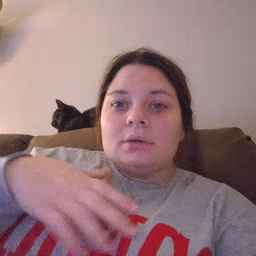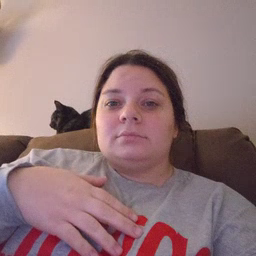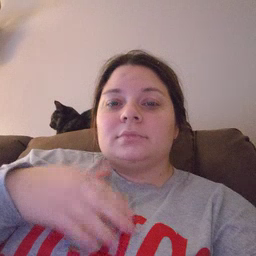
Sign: look